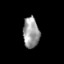
Tissue: prostate
Cell type: Myeloid cells
Senescence score: 0.2894
Nuclear area (px): 491
Mean DAPI intensity: 153.739